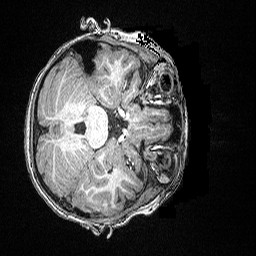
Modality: T1w
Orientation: axial
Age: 70
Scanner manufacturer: siemens
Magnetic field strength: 3 T
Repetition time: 2.5 s
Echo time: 0.00347 s